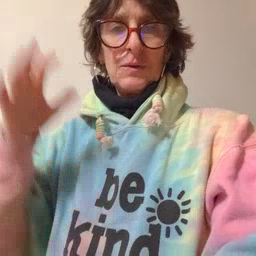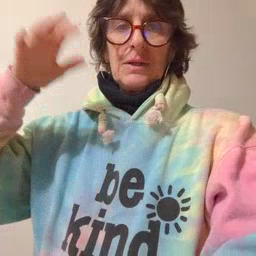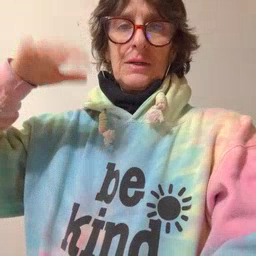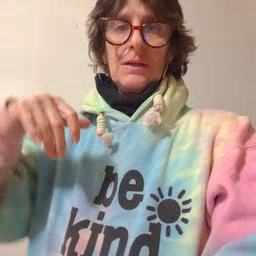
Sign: rain